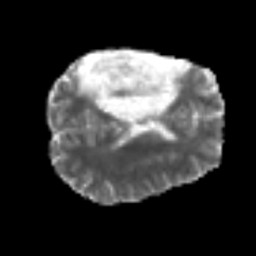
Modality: MD
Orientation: axial
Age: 50
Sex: male
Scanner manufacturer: siemens
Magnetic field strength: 3 T
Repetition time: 6.1 s
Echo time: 0.101 s